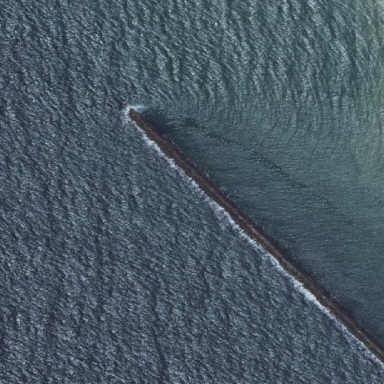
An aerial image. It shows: Breakwater constructed along the natural coastline.